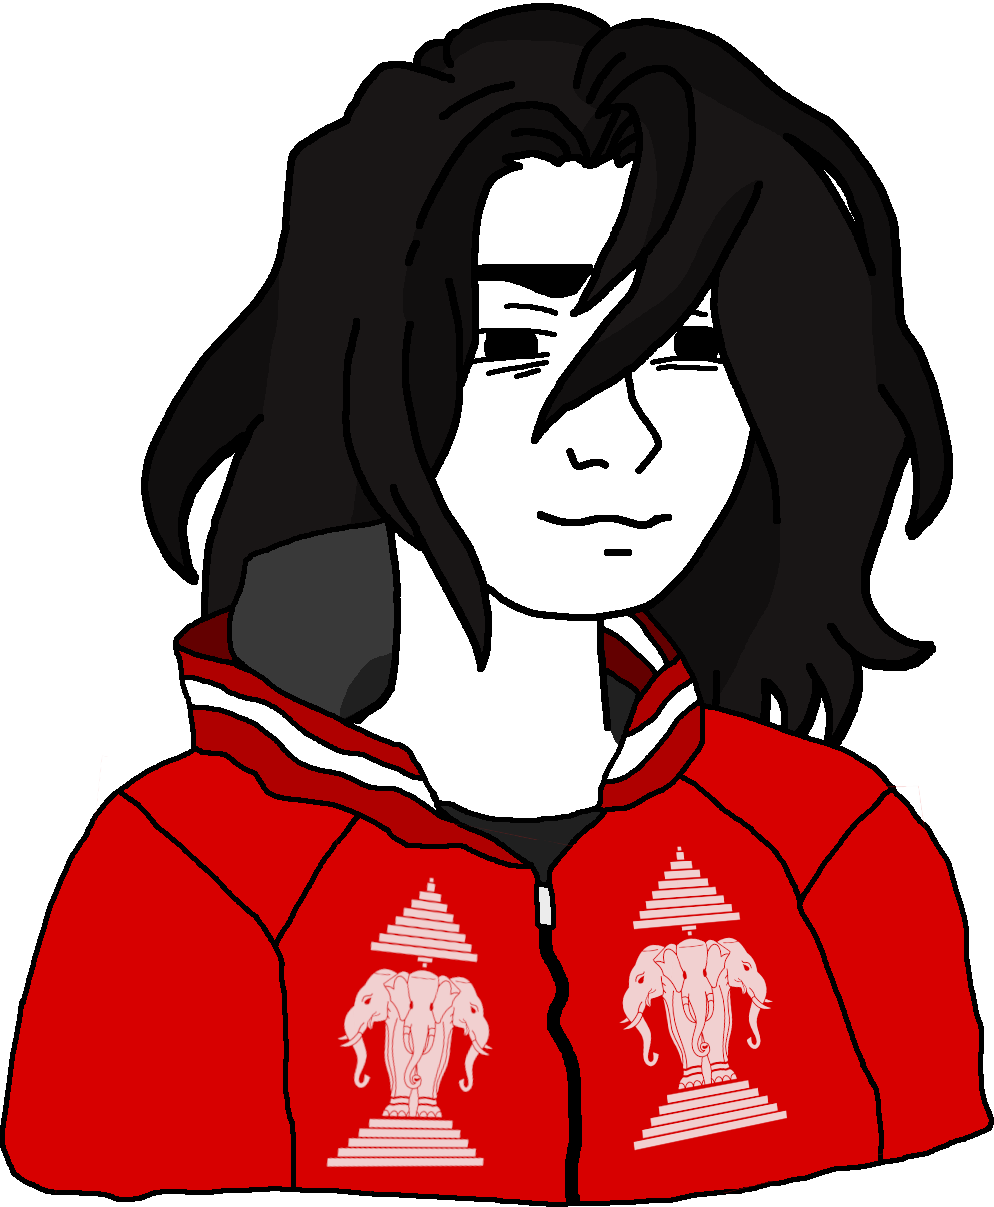
Label: 5_Twinkjak